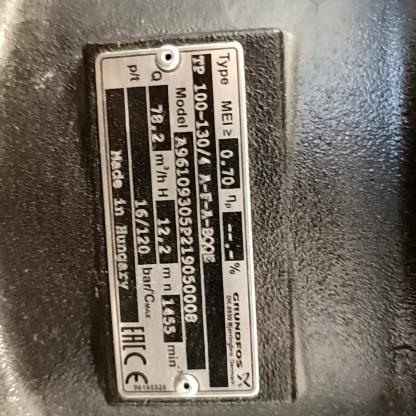
Klasa: tabliczka-znamionowa